Question: i'm using python and postgresql and pyqt5
my table in my database is like this :
'''
CREATE TABLE IF NOT EXISTS transactions (
id SERIAL PRIMARY KEY UNIQUE NOT NULL,
montant DECIMAL(100,2),
acte VARCHAR,
date_d DATE,
time_d TIME )
'''
I want to select data from this table between (date_d >= 2020-09-25 and time_d > 16:00:00) AND (date_d >= 2020-09-29 and time_d 16:00:00) and how can we calculate the sum of montant column of the same query
the following image demonstrate exactly the period that i want to select

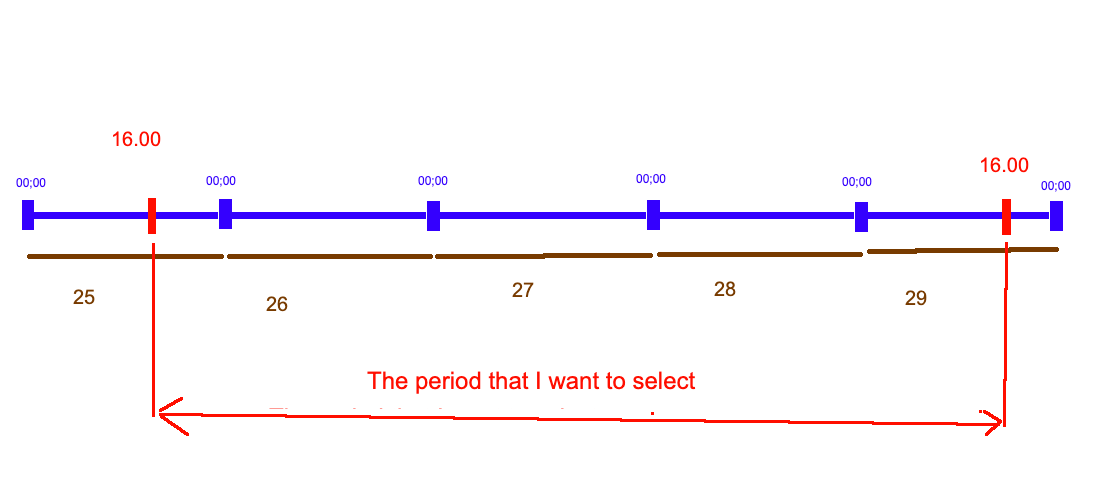
Answer: One method is to use tuples:
'''
(date_d, time_d) >= ('2020-09-25'::date, '16:00:00'::time) AND ('2020-09-29'::date, '16:00:00'::time)
'''
Of course, this includes the endpoints, which 'between' suggests. Alternatively:
'''
(date_d, time_d) > ('2020-09-25'::date, '16:00:00'::time) AND
(date_d, time_d) < ('2020-09-29'::date, '16:00:00'::time)
'''